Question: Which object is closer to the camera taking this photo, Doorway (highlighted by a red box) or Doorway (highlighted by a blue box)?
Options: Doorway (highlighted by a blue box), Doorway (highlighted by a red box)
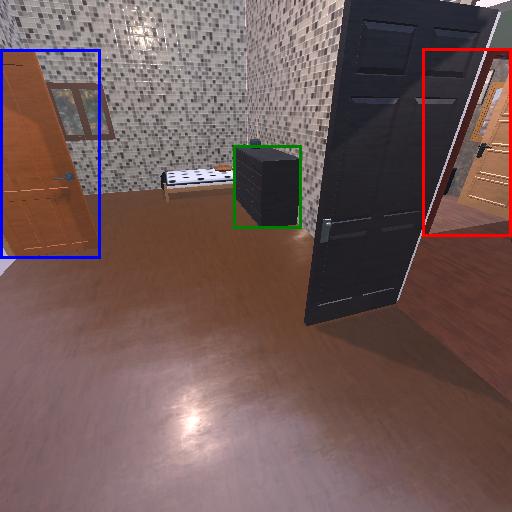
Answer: Doorway (highlighted by a blue box)